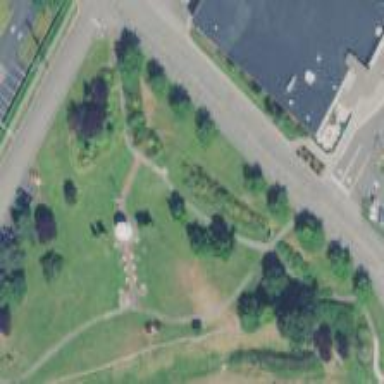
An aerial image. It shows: Park.